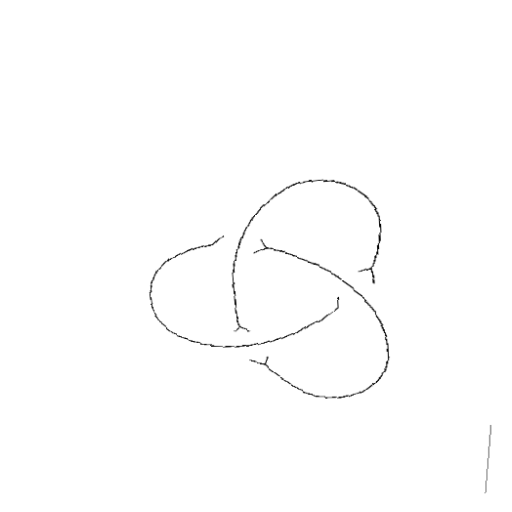
Crossing number: 3